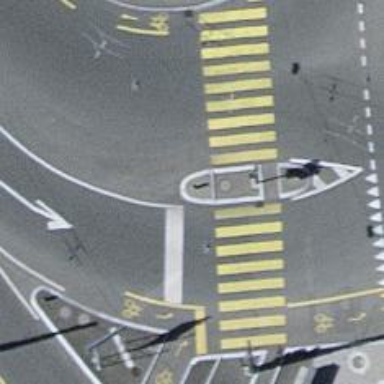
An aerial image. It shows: Kerb barrier.